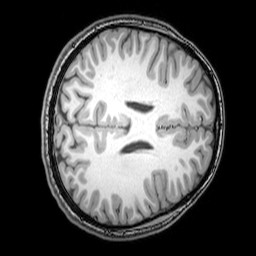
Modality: T1w
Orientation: axial
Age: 20
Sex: female
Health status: healthy
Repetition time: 0.081 s
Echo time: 0.037 s